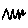
Label: zigzag